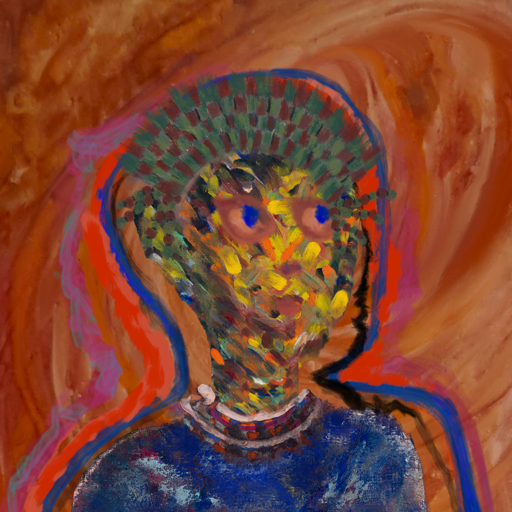
Background: Pious_Lady, Head And Neck Side: An_Impression, Face Side: Mother_And_Son_Mother, Bust: Irani, Hair Side: Experience, Head Accessory: After_Raid_Crown, Second Necklace: Blank, Necklace: Hypocrite_1, Baby: Blank